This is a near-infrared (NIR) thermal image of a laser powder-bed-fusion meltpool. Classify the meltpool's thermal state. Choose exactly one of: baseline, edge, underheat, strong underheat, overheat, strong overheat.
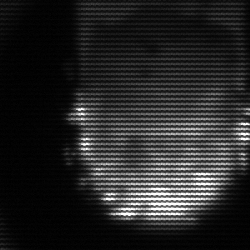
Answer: baseline